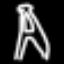
Label: The Eiffel Tower